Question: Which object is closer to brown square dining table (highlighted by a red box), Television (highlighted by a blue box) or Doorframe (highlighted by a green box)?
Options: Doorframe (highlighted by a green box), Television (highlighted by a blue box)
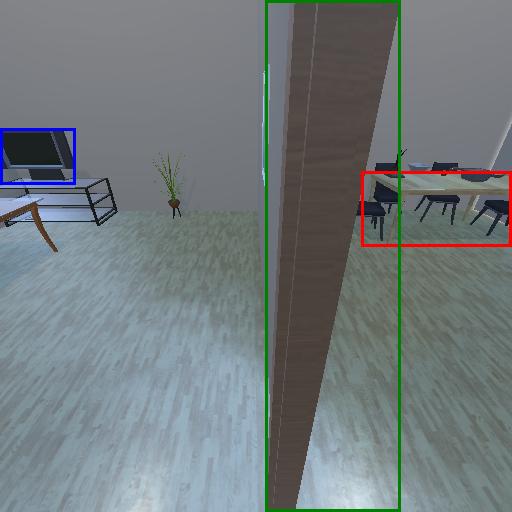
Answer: Doorframe (highlighted by a green box)